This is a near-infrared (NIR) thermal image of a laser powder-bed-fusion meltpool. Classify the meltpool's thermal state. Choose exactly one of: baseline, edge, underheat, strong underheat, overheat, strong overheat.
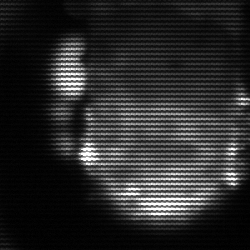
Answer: baseline